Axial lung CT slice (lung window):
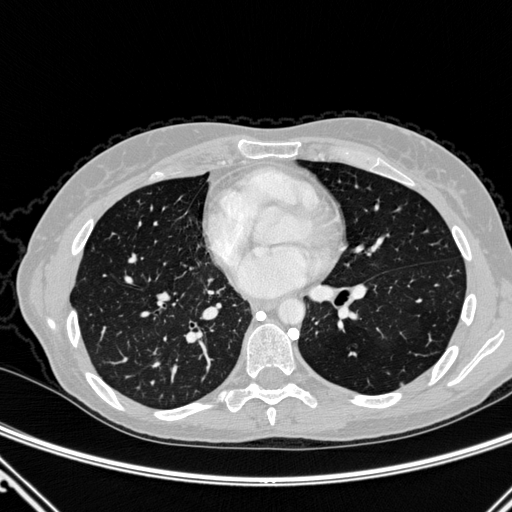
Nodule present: no